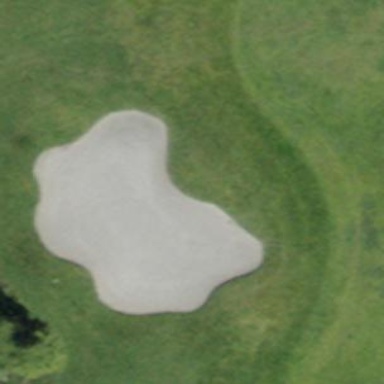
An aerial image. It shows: Sandy area is golf bunker.